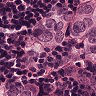
Metastatic tissue present: yes